Current action and preconditions to check: trajectory_clear

Your task: For each precondition in the list above, predict whether it will hold at this action.

Consider the current scene as observed from the mobile robot's camera, and analyze the predicted future states of all dynamic agents (e.g., people, animals, vehicles, or any moving entities) within the NEXT SECOND.

IMPORTANT: Only answer "very likely" if you are absolutely certain—based on strong, clear evidence—that a dynamic agent will violate the precondition in the predicted future state. Do NOT answer "very likely" for unlikely, ambiguous, or low-probability risks.

Ask yourself for each precondition: Is there a high probability, with clear and convincing evidence, that the predicted future states of any dynamic agent will interfere with the predicted future state of the currently executing action within the NEXT SECOND, causing that precondition to fail?

Assess the risk level based on these predictions. Use "likely" or "very likely" if motions create a clear risk of interference.

Use "neutral" or "improbable" if agents are nearby but their predicted paths are clearly diverging or non-conflicting.

Failure Risk Categories: "very improbable", "improbable", "neutral", "likely", "very likely"

Answer Format: Output ONLY the probability_of_failure value from these categories: "very improbable", "improbable", "neutral", "likely", "very likely"

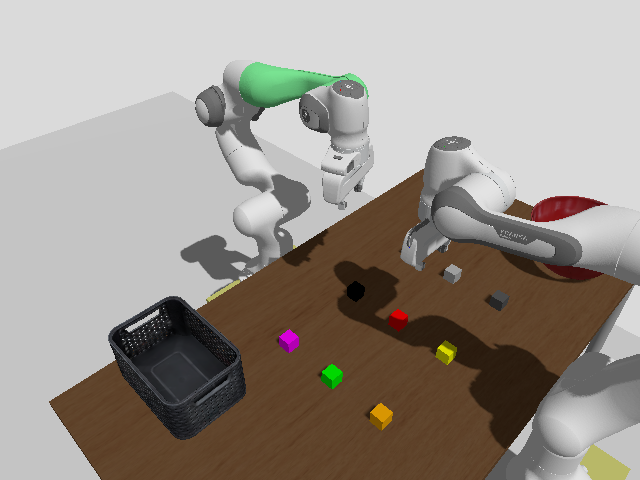

Answer: neutral